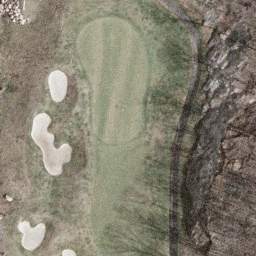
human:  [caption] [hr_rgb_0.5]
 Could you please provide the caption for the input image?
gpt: This is a part of a golf course with turfs and some bunkers and trees .

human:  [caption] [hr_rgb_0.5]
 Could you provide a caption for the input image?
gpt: There are turfs and some bunkers and withered trees in the golf course .

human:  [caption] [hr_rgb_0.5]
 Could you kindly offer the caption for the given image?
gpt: A part of a golf course with with turfs and some bunkers and withered trees .

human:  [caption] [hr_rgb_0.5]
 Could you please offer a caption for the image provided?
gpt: A part of a golf course with turfs and some bunkers and withered trees .

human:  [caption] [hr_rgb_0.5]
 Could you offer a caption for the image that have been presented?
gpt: Green turfs and some bunkers and withered trees in the golf course .